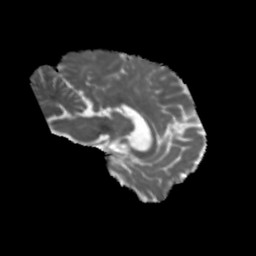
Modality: MD
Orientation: sagittal
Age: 44
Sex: female
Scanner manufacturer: siemens
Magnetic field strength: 3 T
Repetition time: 5.47 s
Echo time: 0.0854 s